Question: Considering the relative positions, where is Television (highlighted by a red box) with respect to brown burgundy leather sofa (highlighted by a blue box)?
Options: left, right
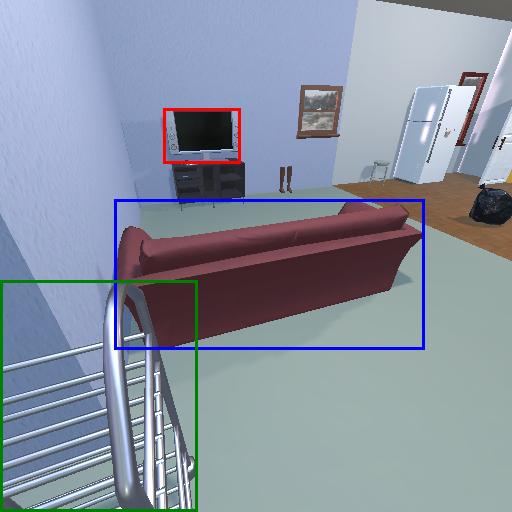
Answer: left